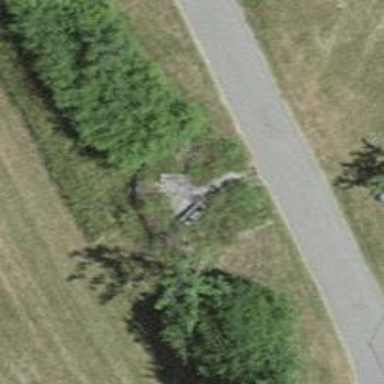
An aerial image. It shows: Bench.